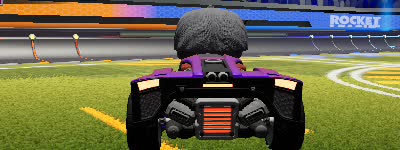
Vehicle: breakout